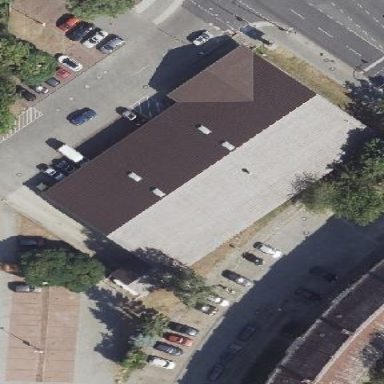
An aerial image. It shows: Gabled roof retail building housing supermarket.